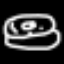
Label: donut